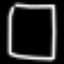
Label: square